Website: apple
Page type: customer-info-address
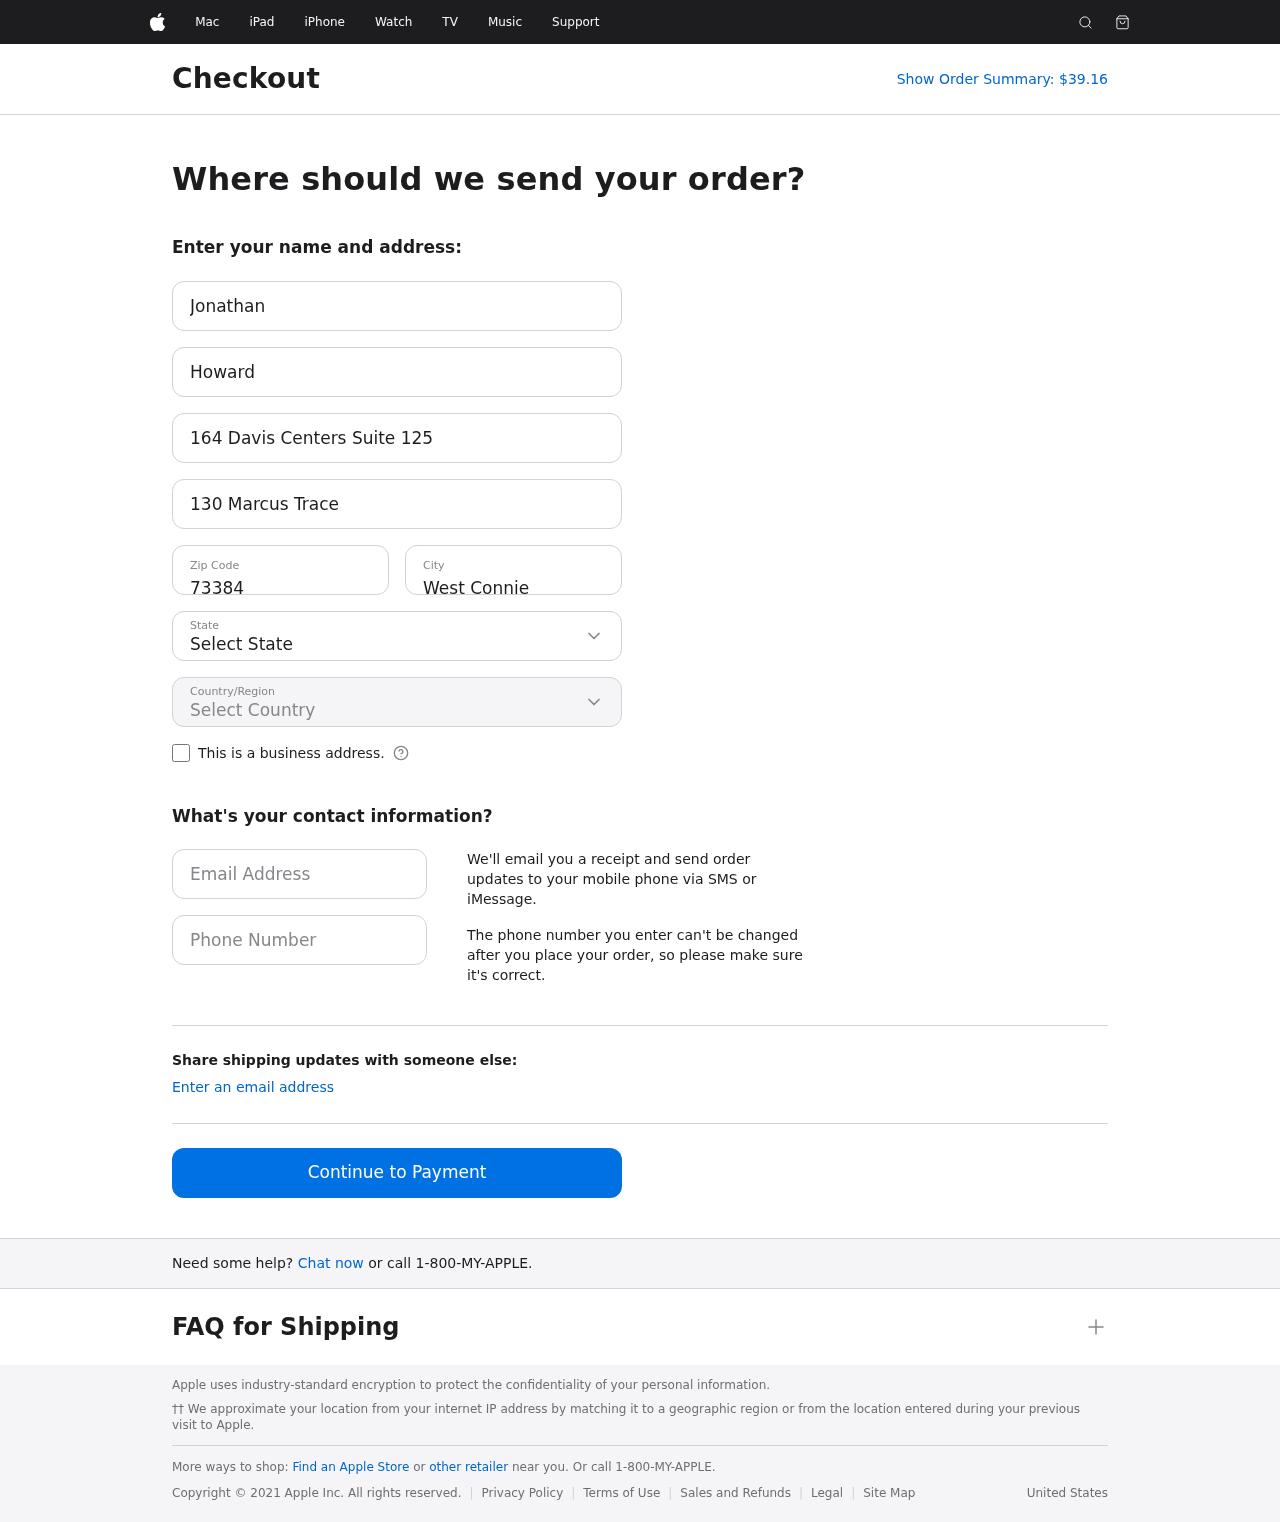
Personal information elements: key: PII_CITY
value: West Connie
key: PII_COUNTRY
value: United States
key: PII_EMAIL
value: jhoward@hotmail.com
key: PII_FIRSTNAME
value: Jonathan
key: PII_LASTNAME
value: Howard
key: PII_PHONE
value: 4742650324
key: PII_POSTCODE
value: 73384
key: PII_STATE
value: New Hampshire
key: PII_STREET
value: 164 Davis Centers Suite 125
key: PII_STREET2
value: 130 Marcus Trace
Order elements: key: ORDER_TOTAL
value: Show Order Summary: $39.16